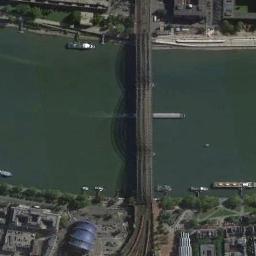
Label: bridge